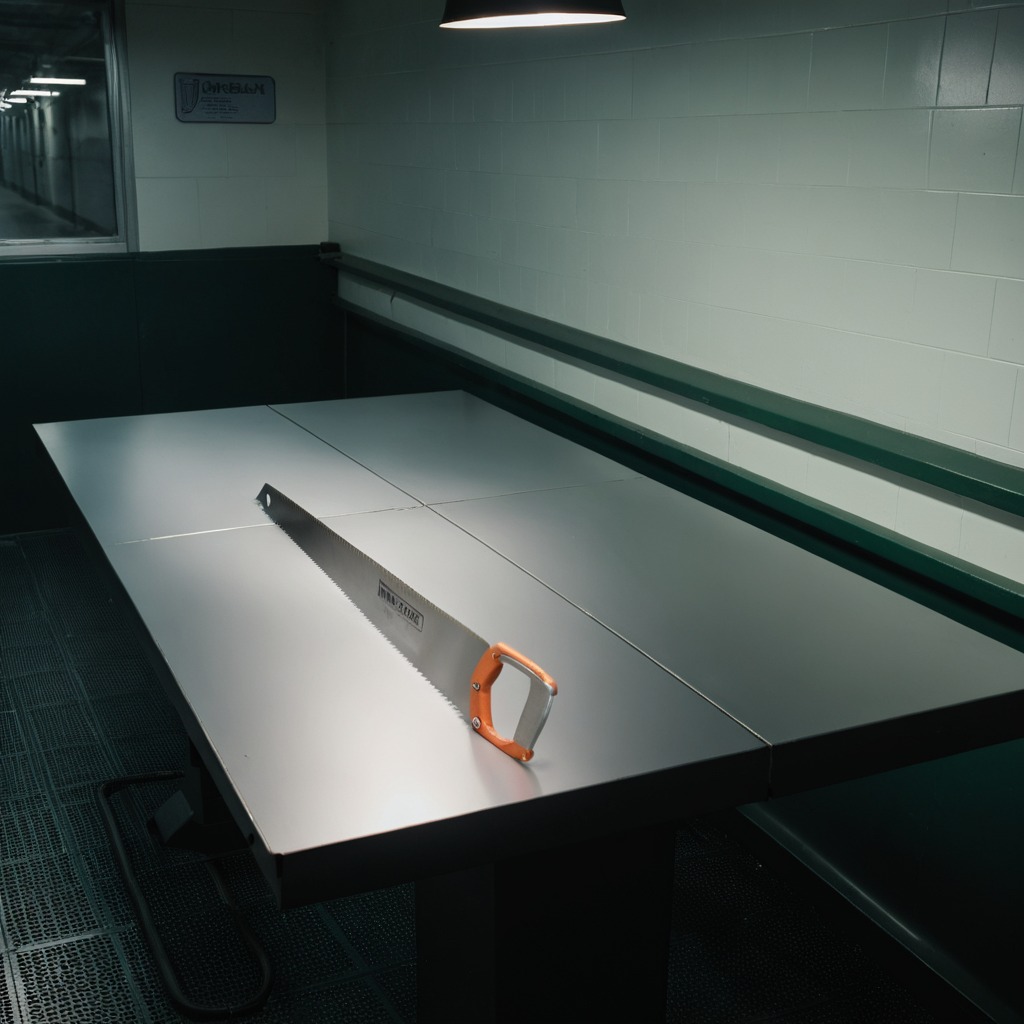
A handheld metal saw is lying on a clean empty table in a railway signal maintenance room lit by harsh overhead fluorescents.